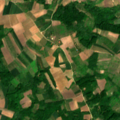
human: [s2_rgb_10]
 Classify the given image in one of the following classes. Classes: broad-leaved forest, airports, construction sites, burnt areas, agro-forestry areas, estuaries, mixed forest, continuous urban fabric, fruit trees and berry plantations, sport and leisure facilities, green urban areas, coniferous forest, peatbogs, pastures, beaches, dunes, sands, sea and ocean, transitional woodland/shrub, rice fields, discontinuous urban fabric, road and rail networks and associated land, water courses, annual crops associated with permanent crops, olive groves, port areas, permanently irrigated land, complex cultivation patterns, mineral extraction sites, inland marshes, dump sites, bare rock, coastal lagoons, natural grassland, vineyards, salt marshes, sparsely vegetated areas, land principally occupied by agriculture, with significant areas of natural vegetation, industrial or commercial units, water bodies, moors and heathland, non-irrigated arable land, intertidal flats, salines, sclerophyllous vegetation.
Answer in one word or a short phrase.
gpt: complex cultivation patterns, land principally occupied by agriculture, with significant areas of natural vegetation, broad-leaved forest